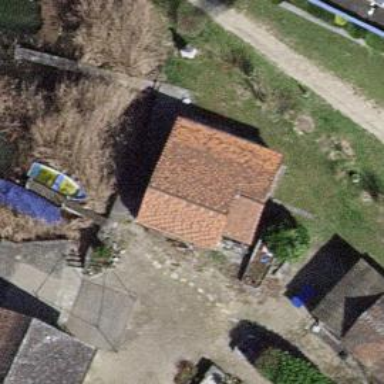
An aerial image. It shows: Cabin.